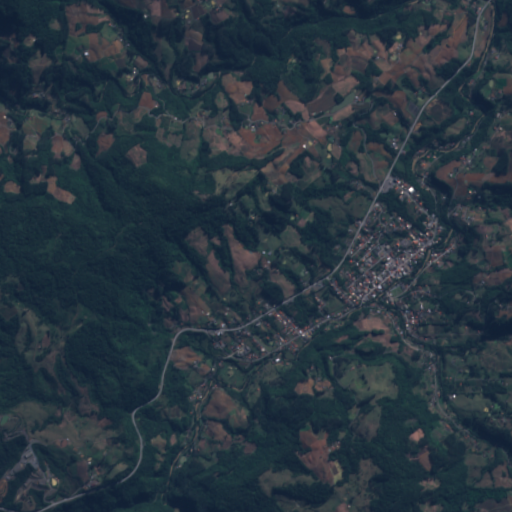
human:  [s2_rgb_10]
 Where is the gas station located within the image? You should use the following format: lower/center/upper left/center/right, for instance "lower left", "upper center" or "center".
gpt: The gas station is located in the center right of the image.
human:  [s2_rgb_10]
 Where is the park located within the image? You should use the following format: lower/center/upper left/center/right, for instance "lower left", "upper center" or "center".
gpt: The park is located in the center right of the image.
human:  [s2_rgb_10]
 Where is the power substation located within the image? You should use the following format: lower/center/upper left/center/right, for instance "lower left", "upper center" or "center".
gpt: The power substation is located in the upper right of the image.
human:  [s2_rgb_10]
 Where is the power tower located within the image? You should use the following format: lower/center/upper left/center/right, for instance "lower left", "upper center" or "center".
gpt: The power tower is located in the upper of the image.
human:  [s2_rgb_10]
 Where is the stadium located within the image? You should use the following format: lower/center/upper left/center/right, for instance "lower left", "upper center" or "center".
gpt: The stadium is located in the center right of the image.
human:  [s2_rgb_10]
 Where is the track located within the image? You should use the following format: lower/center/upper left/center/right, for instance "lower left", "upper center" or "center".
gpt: There is no track in the image.